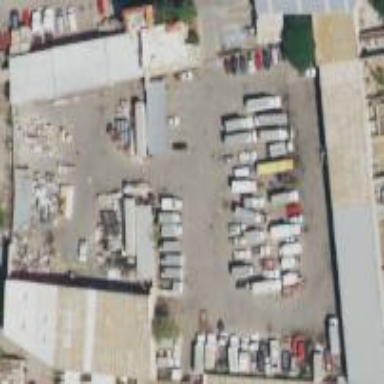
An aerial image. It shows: Garages building with car repair shop.